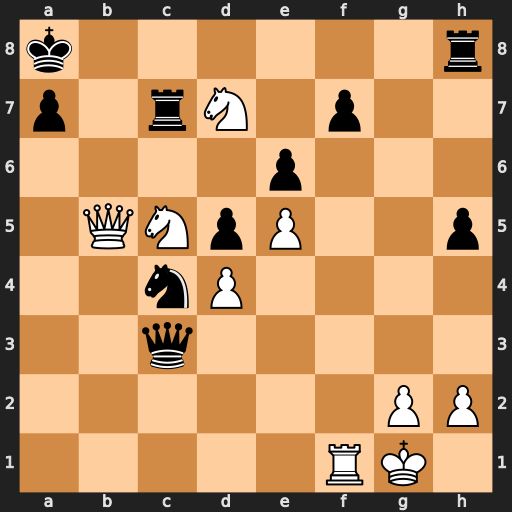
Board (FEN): k6r/p1rN1p2/4p3/1QNpP2p/2nP4/2q5/6PP/5RK1
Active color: w
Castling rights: -
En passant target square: -
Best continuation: Rb1 Qxd4+ Kh1